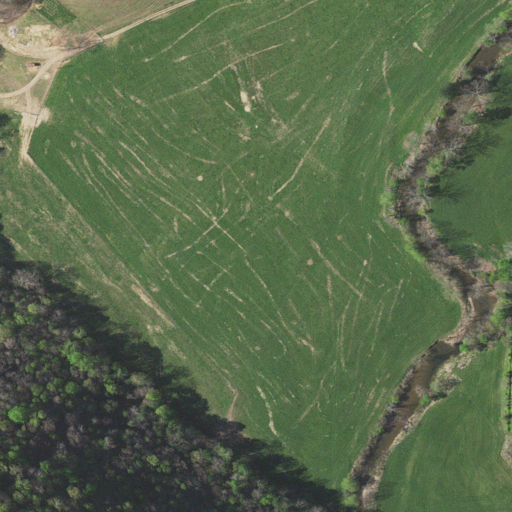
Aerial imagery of valley in Virginia named Freestone Valley containing pasture, deciduous forest, open development, woody wetlands, low intensity development, medium intensity development, and herbaceous wetlands